Question: In Jenkins job i need to execute shell on jenkins machine. I use 'Execute shell' step from there i get value, which have to be used in another step 'Execute shell script on remote host using ssh'. I can't find way to pass that value...
Here is my jenkins job configuration:

I appreciate any help.
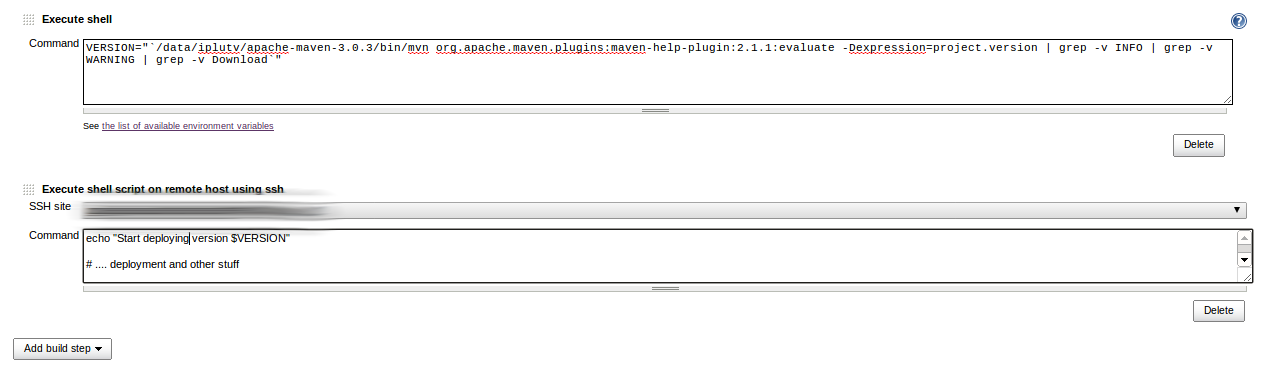
Answer: Content of the file which constains the script:
'''
echo "VERSION='/data/...'"> env.properties
'''
Path of the properties file:
'''
env.properties
'''
In shell script using ssh:
'''
echo"... $VERSION"
'''
Something like this works for the build, maybe here works too.